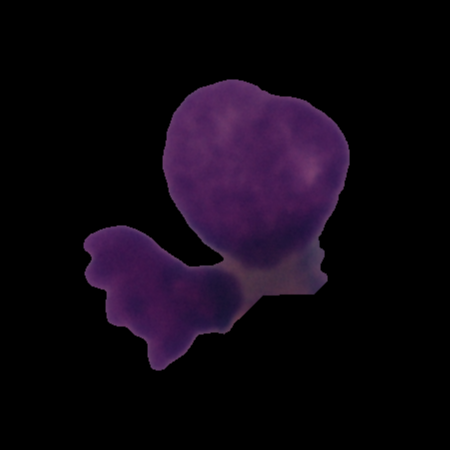
Label: cancer